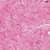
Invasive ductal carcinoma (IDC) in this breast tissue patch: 0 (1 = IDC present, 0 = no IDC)